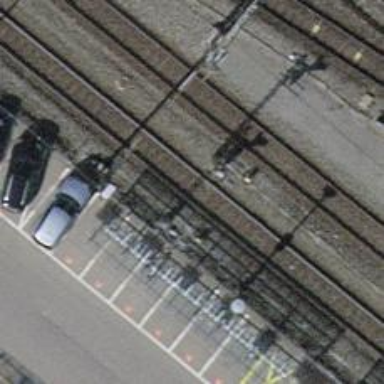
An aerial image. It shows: Railway signal.